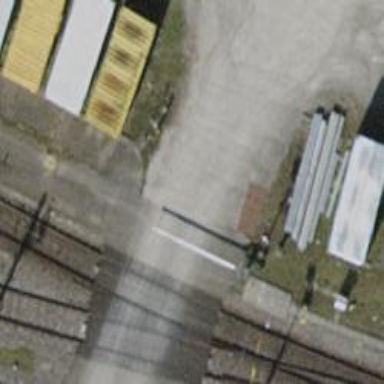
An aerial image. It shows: Lift gate barrier.